Question: I write the code to computer each character in a string's frequency, and the array is index is from 0 to 255, which are ascii index and the value is the frequency that the character appear.
I compare each character in the string and add it 1 in the array each time.
But I cannot find the error that the count seem to be not right(too large)?
The result should be
but my result's count is too large.
The error comes in the L1 loop and I don't know why the loop will cause very large number.
Please give me some guidance that what I do wrong.
Thank for your reading.
'''
INCLUDE Irvine32.inc
.data
testString BYTE "AAEBDCFBBC",0
freqTable DWORD 256 DUP(0)
prompt BYTE 0Dh, 0Ah, 0
prompt1 BYTE ": ", 0
.code
Freq PROC uses edi,
tString:PTR BYTE,
fTable:PTR DWORD
mov eax,0
CLD
mov edi,fTable
mov ecx,256
rep stosd;initialize fTable 0
mov edi,fTable;reset edi position
mov edx,tString
mov ecx,SIZEOF tString;element number
dec ecx;remove null character
L1:
mov al,[edx] ;character value
inc edx ;index ++
inc dword ptr[edi+eax] ;value ++
Loop L1
ret
Freq ENDP
main PROC
main ENDP
INVOKE Freq, ADDR testString, ADDR freqTable
mov ecx, 256
mov ebx, 0
mov edi,OFFSET freqTable
mov eax, 0
L1:
call WriteHex;index
mov edx,OFFSET prompt1
call WriteString;": "
mov ebx, [edi + eax]
xchg eax,ebx
call WriteInt
xchg eax,ebx
mov edx,OFFSET prompt
call WriteString;endline
inc eax;index ++
Loop L1
;ret
END main
'''
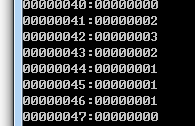
Answer: From a first glance your code seems about right. I find the line 'mov ecx,SIZEOF tString' a little suspicious, make sure that returns the size of your string - I fear it just returns the size of the pointer. (But that should make the count less not more.)
Also, during the write loop, make sure that the various functions you call don't change any registers you depend on, particularly 'eax' is in danger.
Otherwise you should use a debugger to check whether the produced result is correct so you can tell whether it's the 'Freq' function or your printing loop that's faulty. Having found that, you should step through that part to see where it goes wrong.
Your 'freqTable' is apparently made up of dwords (4 bytes each) but your indexing uses 1-byte units. You'll have to change 'inc dword ptr[edi+eax]' into 'inc dword ptr[edi+eax*4]' in the counting loop, and similarly the 'mov ebx, [edi + eax]' into 'mov ebx, [edi + eax*4]' in the printing loop.